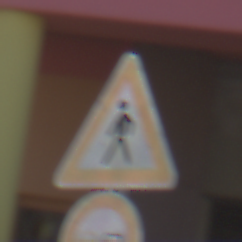
Verkehrszeichen: FussgaengerRechts
Zusatzzeichen unten: Ueberholverbot
Umgebung: Outdoor, Special
Tageszeit: MorningAfternoon
Wetter: PartlyCloudy
Licht: Natural
Jahreszeit: NotSpecified
Kontrast: HighContrast